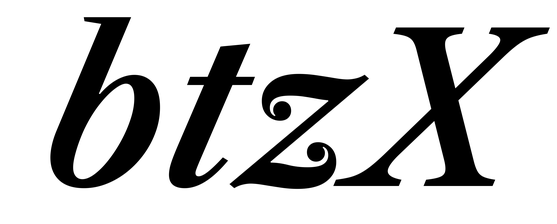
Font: LibreCaslonText-Italic_SemiBold_Italic